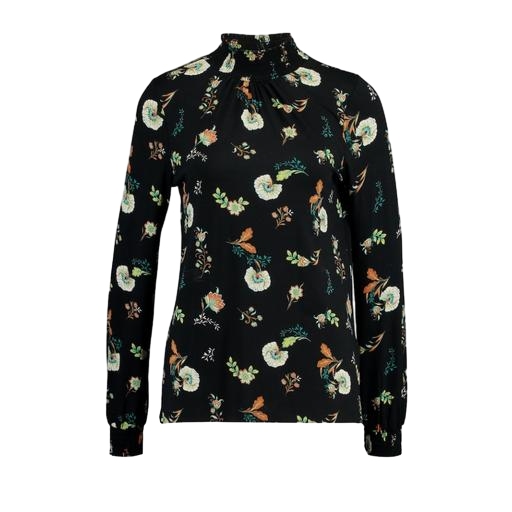
black pussy-bow floral-print blouse, black petite printed mock-neck top only macy, black floral-print top, white background